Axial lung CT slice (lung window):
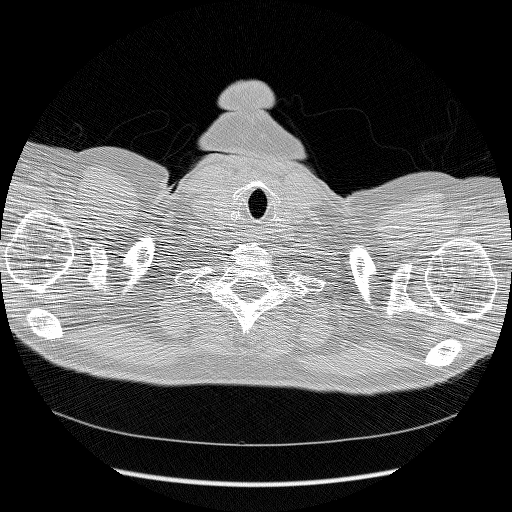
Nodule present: no